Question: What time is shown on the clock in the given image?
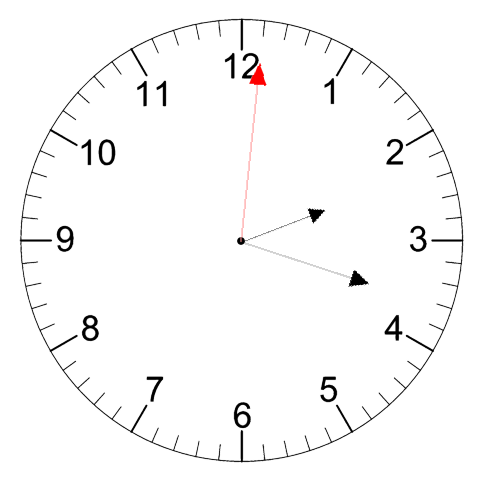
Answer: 02:18:01